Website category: auto
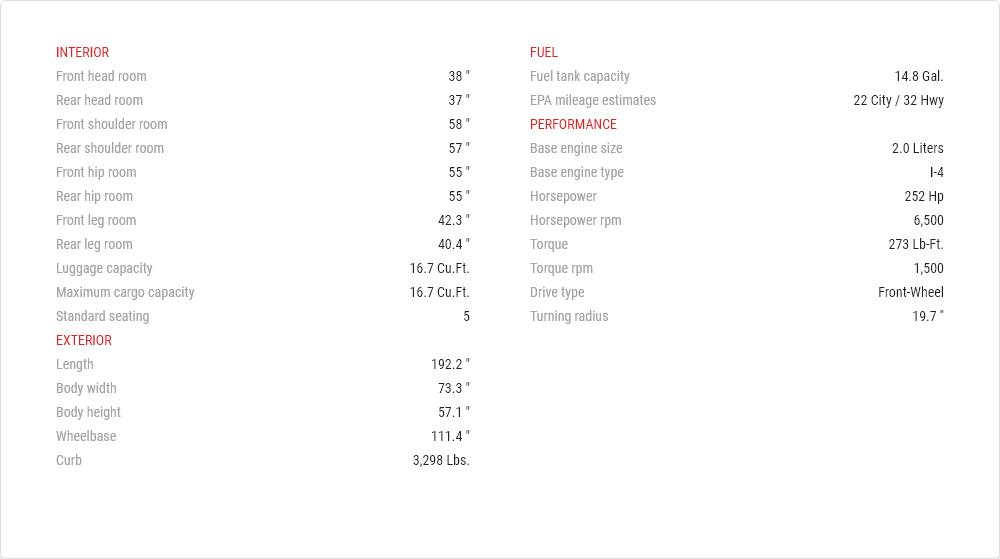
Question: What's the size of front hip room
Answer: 55 "

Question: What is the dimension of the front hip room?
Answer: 55 "